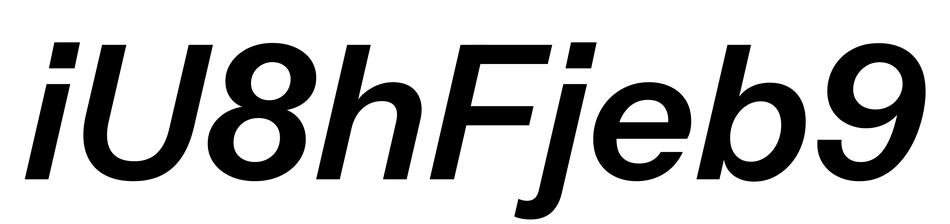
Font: InstrumentSans-Italic_SemiBold_Italic